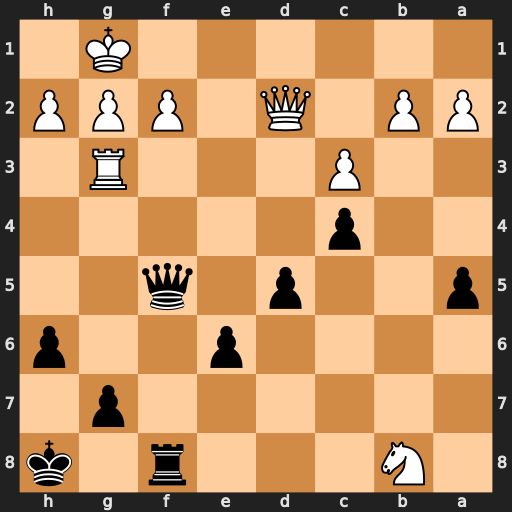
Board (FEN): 1N3r1k/6p1/4p2p/p2p1q2/2p5/2P3R1/PP1Q1PPP/6K1
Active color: b
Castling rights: -
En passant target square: -
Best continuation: Qb1+ Qc1 Qxc1#